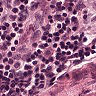
Metastatic tissue present: no